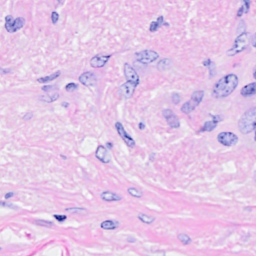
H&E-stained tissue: Breast